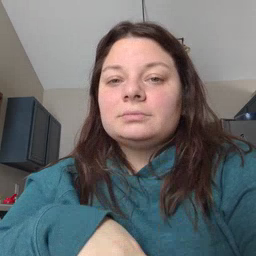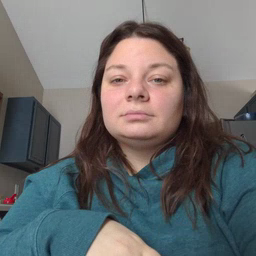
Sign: shhh